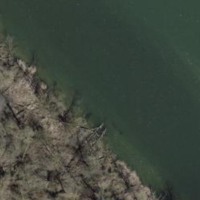
EUNIS habitat code: 15
Species observed at this site:
Pica pica
Picus viridis
Phalacrocorax carbo
Cygnus olor